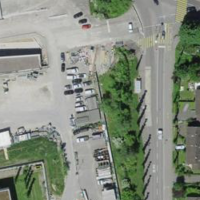
EUNIS habitat code: 53
Species observed at this site:
Corvus corone
Turdus viscivorus
Columba livia
Turdus merula
Mergus merganser